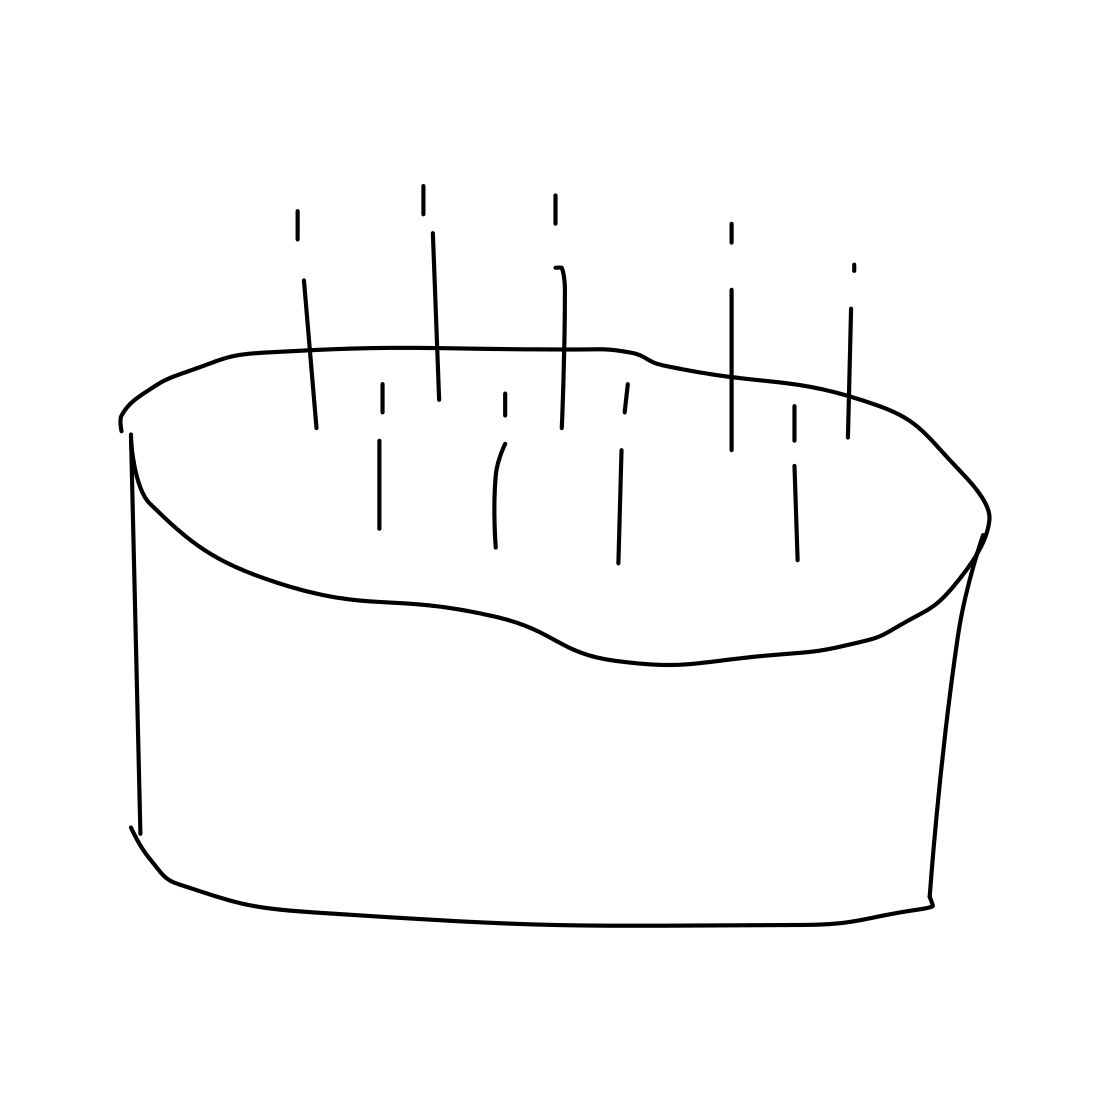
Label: cake